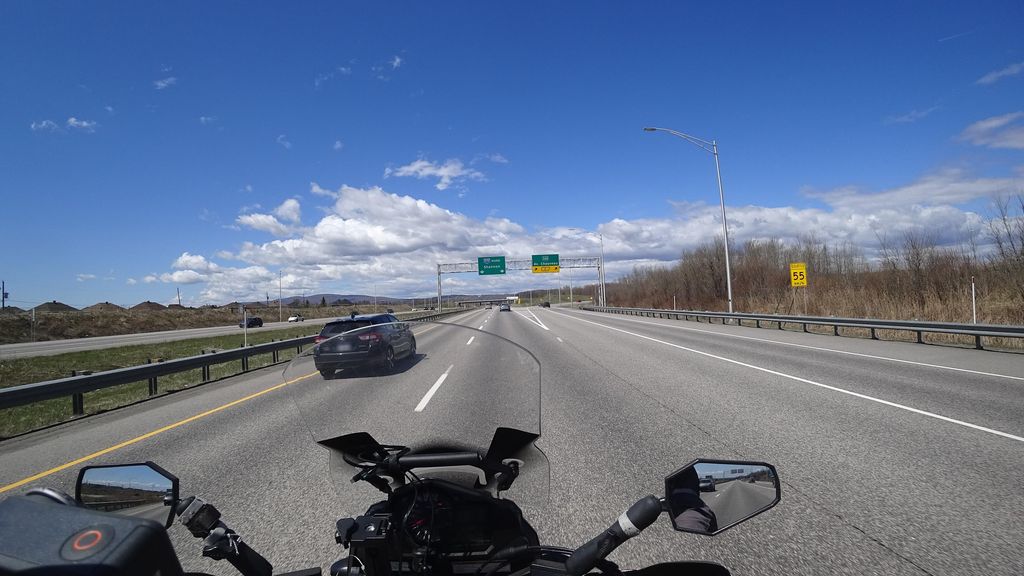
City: quebec_city